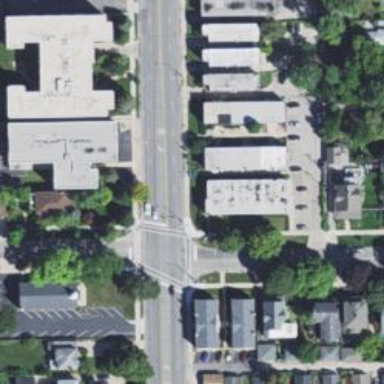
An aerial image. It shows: Footway with marked crossing lines.